Aerial crown-view tile of a tropical tree (Barro Colorado Island, Panama), acquired 20240611:
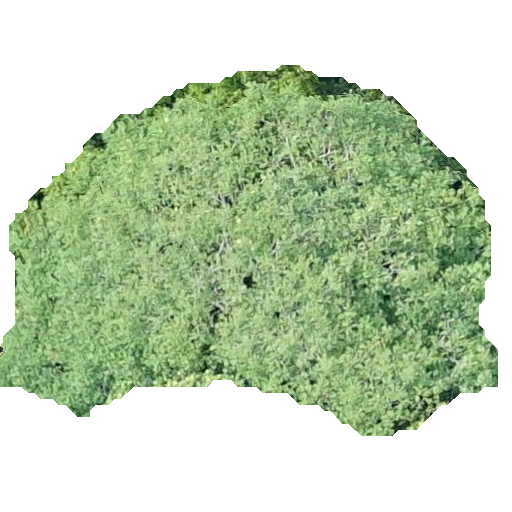
Species: Dipteryx oleifera
GBIF accepted scientific name: Dipteryx oleifera
Crown area: 212.222 m²